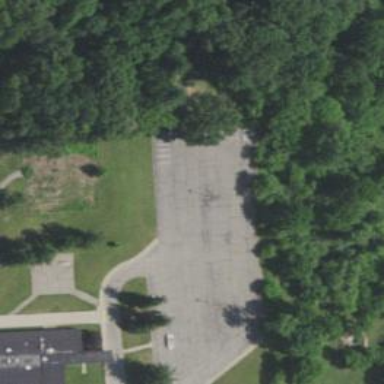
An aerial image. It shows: Parking area with asphalt surface.